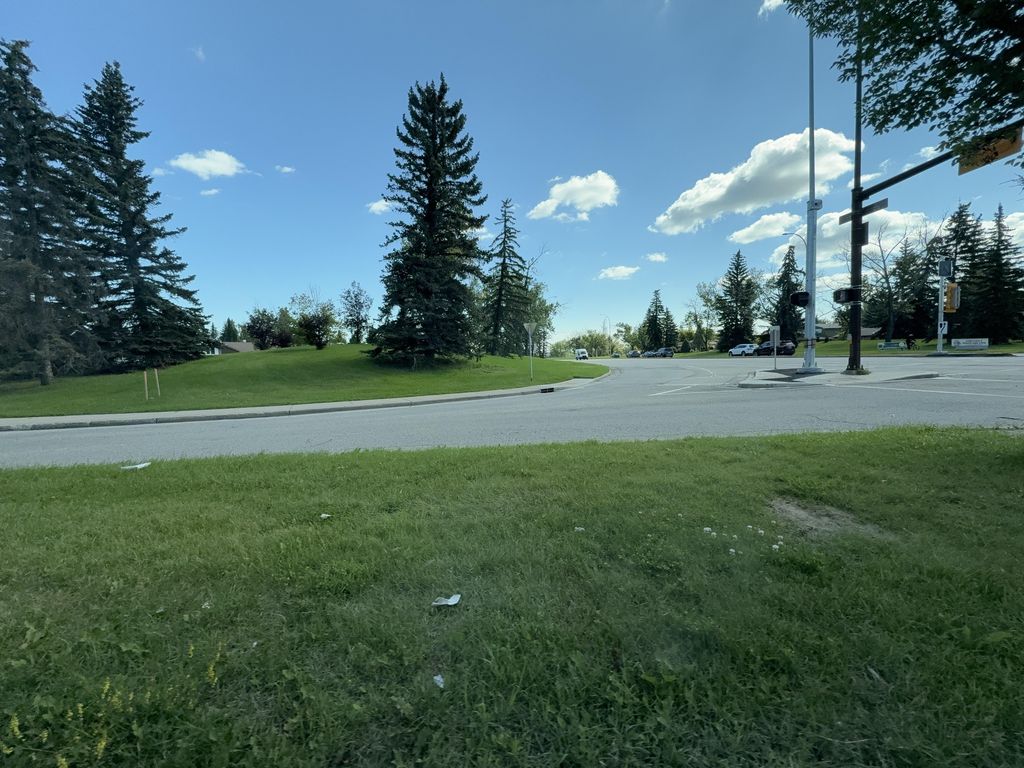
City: calgary